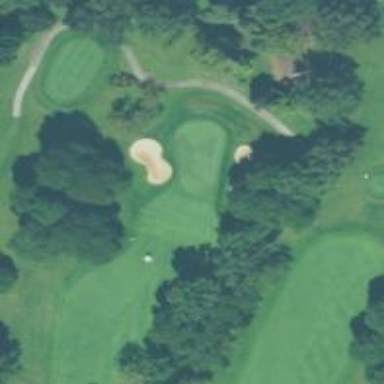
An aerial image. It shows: Golf hole.